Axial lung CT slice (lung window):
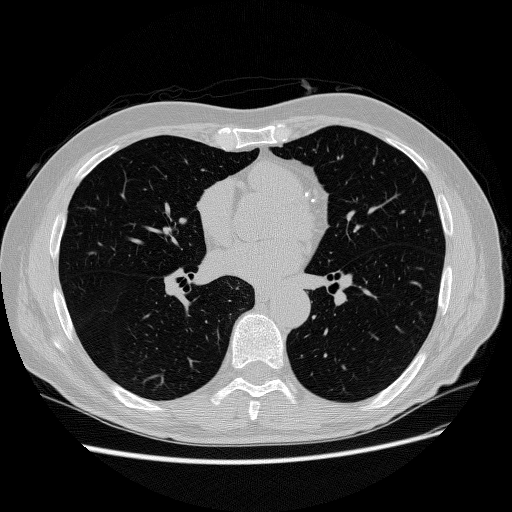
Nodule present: no